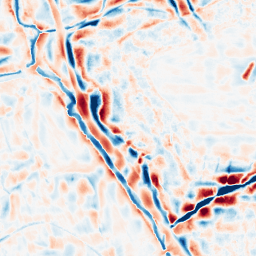
Category: wavelet
Decomposition family: wavelet_dwt
Decomposition parameters: wavelet: coif2
level: 4
Upsampling method: cubic_mitchell
Upsampling parameters: scale: 8
Upsampling scale: 8